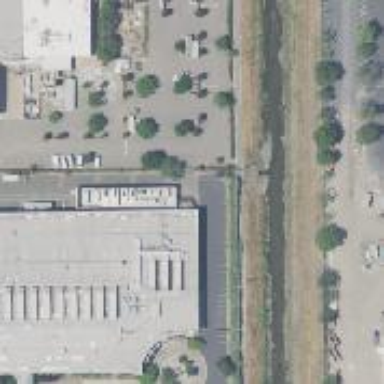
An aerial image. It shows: Data center building.